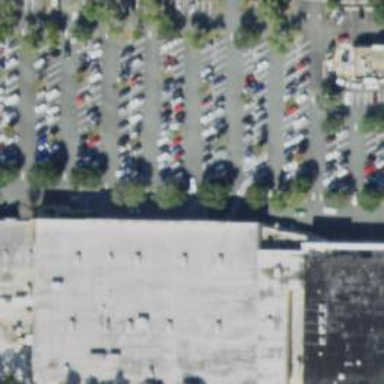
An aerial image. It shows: Parking space.